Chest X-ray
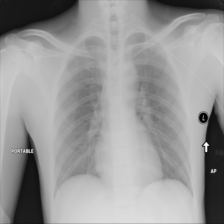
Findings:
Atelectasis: negative
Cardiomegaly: negative
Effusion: negative
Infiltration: negative
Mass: negative
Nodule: negative
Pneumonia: negative
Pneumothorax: negative
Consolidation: negative
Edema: negative
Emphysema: negative
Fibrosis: negative
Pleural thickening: negative
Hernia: negative